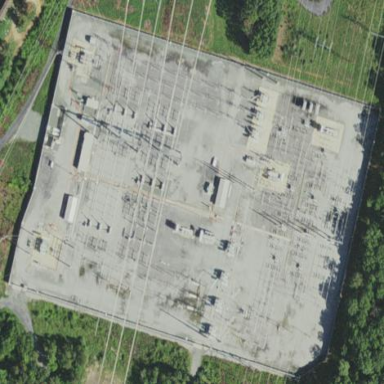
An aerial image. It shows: Fence surrounds transmission level power substation.